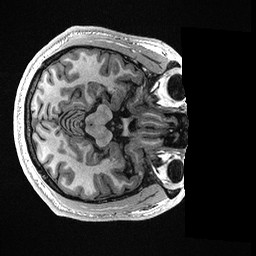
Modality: T1w
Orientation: axial
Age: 29
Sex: male
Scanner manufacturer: ge
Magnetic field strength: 3 T
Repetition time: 0.006952 s
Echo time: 0.00292 s